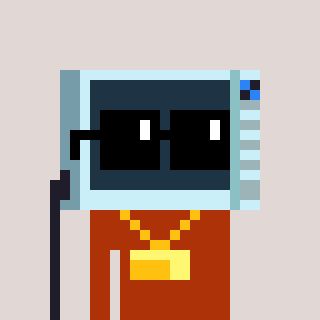
a pixel art character with square black sunglasses, a microwave-shaped head and a hotbrown-colored body on a warm background